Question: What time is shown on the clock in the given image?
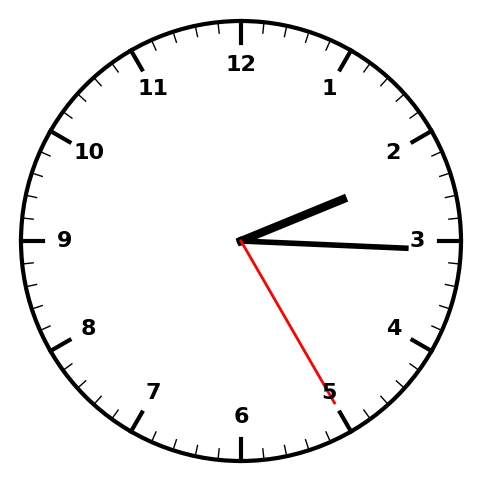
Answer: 02:15:25